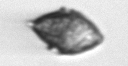
Label: Kryptoperidinium_triquetrum